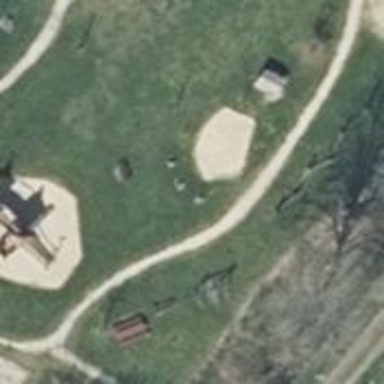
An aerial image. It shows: Playground with springy equipment.